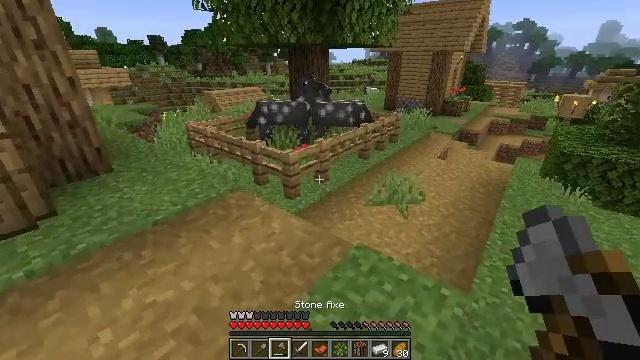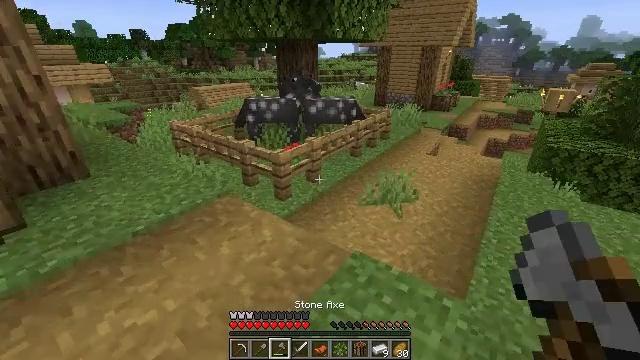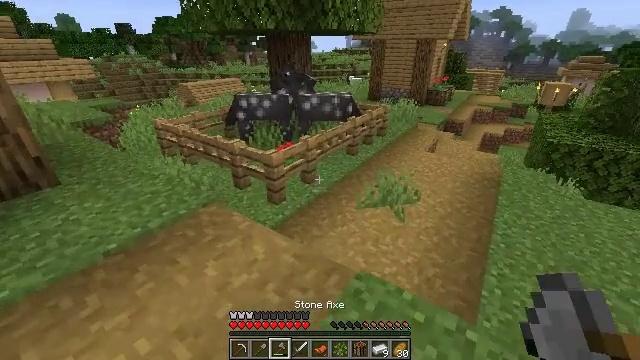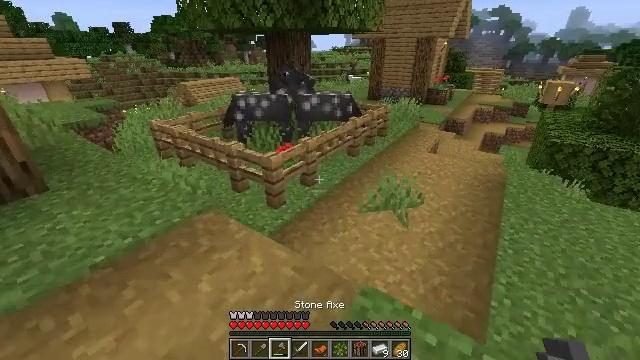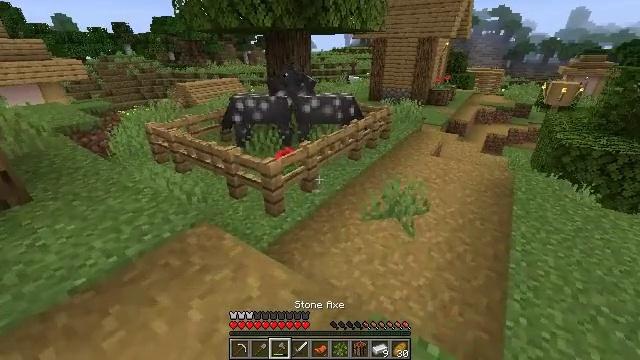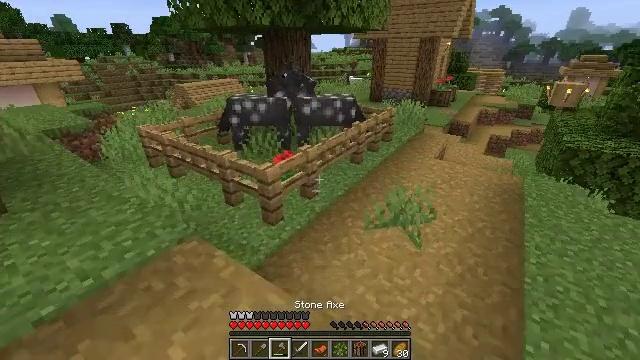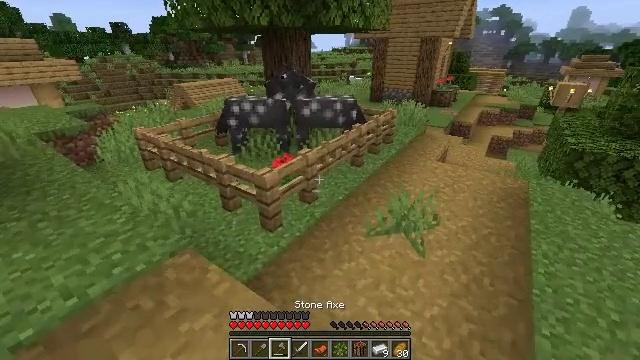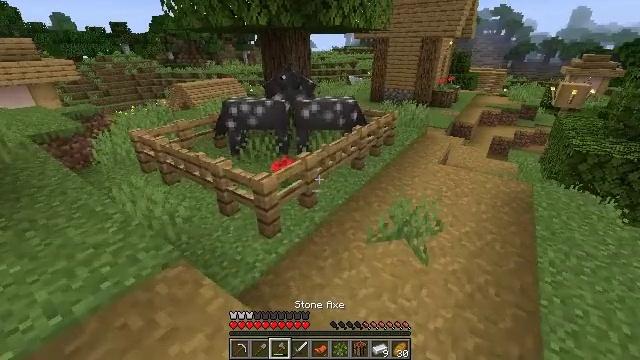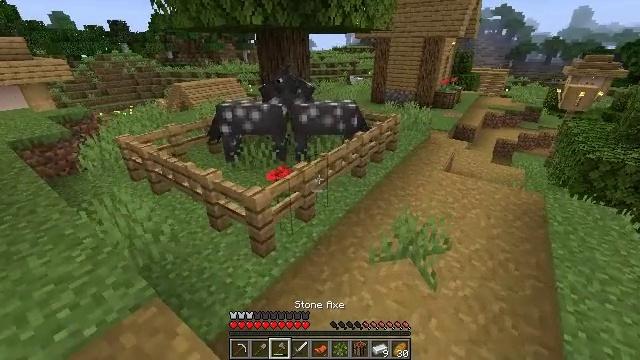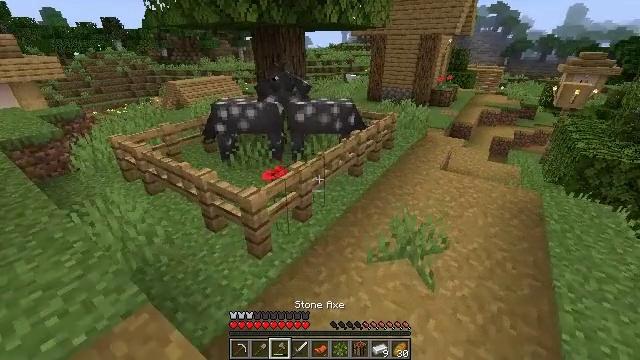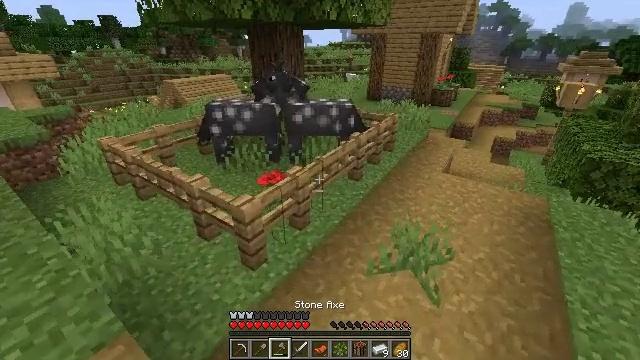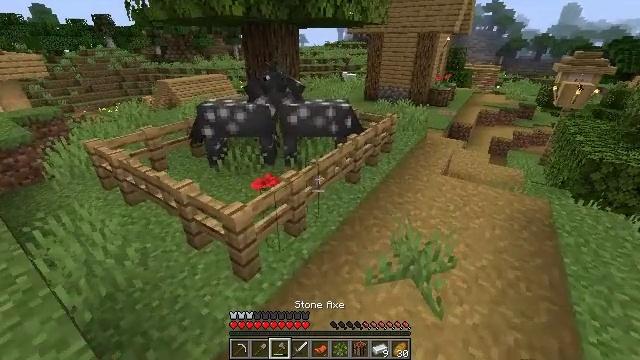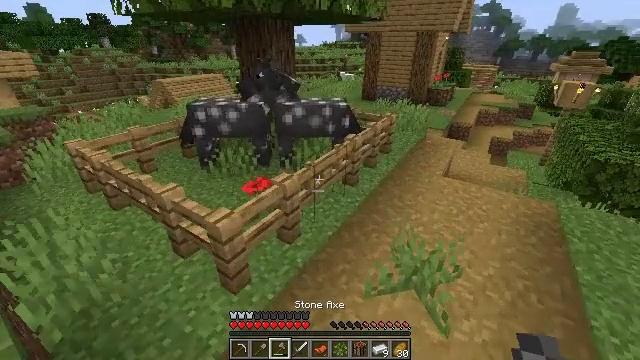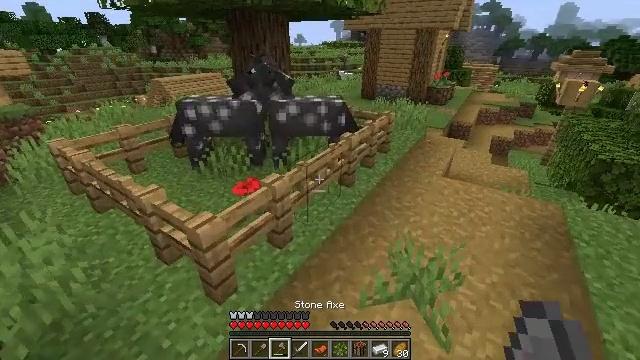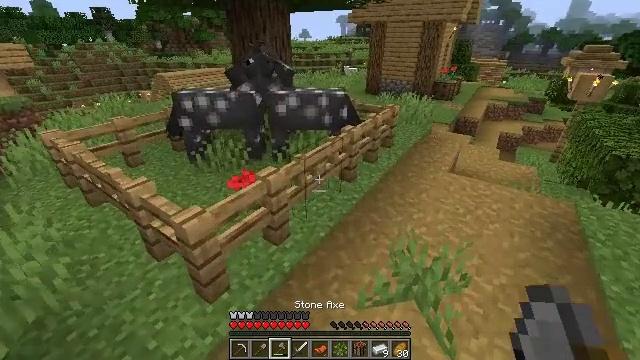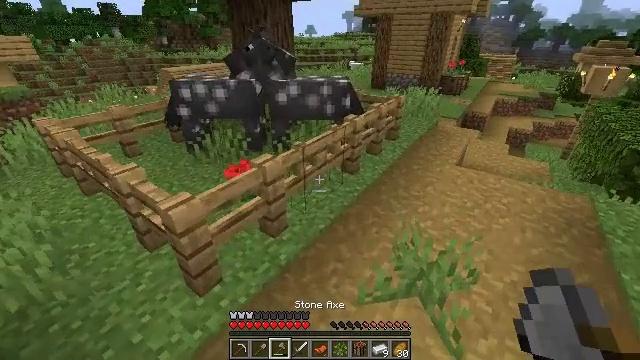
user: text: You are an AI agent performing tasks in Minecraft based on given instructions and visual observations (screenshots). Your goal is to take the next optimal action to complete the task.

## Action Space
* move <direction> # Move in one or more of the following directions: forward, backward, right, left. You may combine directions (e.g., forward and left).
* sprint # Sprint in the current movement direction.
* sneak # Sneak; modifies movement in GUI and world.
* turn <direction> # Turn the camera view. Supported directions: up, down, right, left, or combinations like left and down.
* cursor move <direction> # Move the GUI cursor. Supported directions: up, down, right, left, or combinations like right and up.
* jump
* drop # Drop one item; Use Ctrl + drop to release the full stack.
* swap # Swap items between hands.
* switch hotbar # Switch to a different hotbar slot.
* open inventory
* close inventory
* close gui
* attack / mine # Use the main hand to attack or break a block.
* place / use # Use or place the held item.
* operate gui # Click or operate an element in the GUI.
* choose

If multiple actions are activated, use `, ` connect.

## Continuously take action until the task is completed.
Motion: motion action
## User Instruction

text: Break the oak fence gate to collect it.
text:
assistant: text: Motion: move forward, turn right
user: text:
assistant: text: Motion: move forward, turn right and down
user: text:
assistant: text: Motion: move forward
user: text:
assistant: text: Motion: move forward
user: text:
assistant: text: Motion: move forward
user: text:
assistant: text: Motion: move forward
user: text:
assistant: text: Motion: move forward
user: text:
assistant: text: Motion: move forward
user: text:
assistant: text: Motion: move forward
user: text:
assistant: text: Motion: move forward
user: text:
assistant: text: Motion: move forward
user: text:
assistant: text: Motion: move forward and move right
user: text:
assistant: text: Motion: move forward and move right
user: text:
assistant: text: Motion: move forward and move right, turn left
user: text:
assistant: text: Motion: move forward and move right, turn left
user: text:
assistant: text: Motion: move forward and move right, turn left
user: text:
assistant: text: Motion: move forward and move right, turn left
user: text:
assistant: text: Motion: move forward and move right, turn left
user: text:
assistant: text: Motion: move forward and move right, turn left
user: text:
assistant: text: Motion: move forward and move right, turn left
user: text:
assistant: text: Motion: move forward and move right, turn left and up
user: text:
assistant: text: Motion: move forward and move right, turn left
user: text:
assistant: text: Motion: move forward and move right, turn left
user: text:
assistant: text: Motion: attack / mine
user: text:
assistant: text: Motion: attack / mine
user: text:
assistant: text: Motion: attack / mine
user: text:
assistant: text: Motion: turn down, attack / mine
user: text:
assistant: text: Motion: attack / mine
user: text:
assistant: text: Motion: attack / mine
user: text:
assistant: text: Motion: attack / mine